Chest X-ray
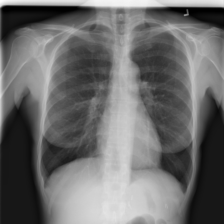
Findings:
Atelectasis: negative
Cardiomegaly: negative
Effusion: negative
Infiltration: negative
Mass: negative
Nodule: negative
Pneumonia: negative
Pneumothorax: negative
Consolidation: negative
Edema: negative
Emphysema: negative
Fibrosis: negative
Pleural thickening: negative
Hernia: negative